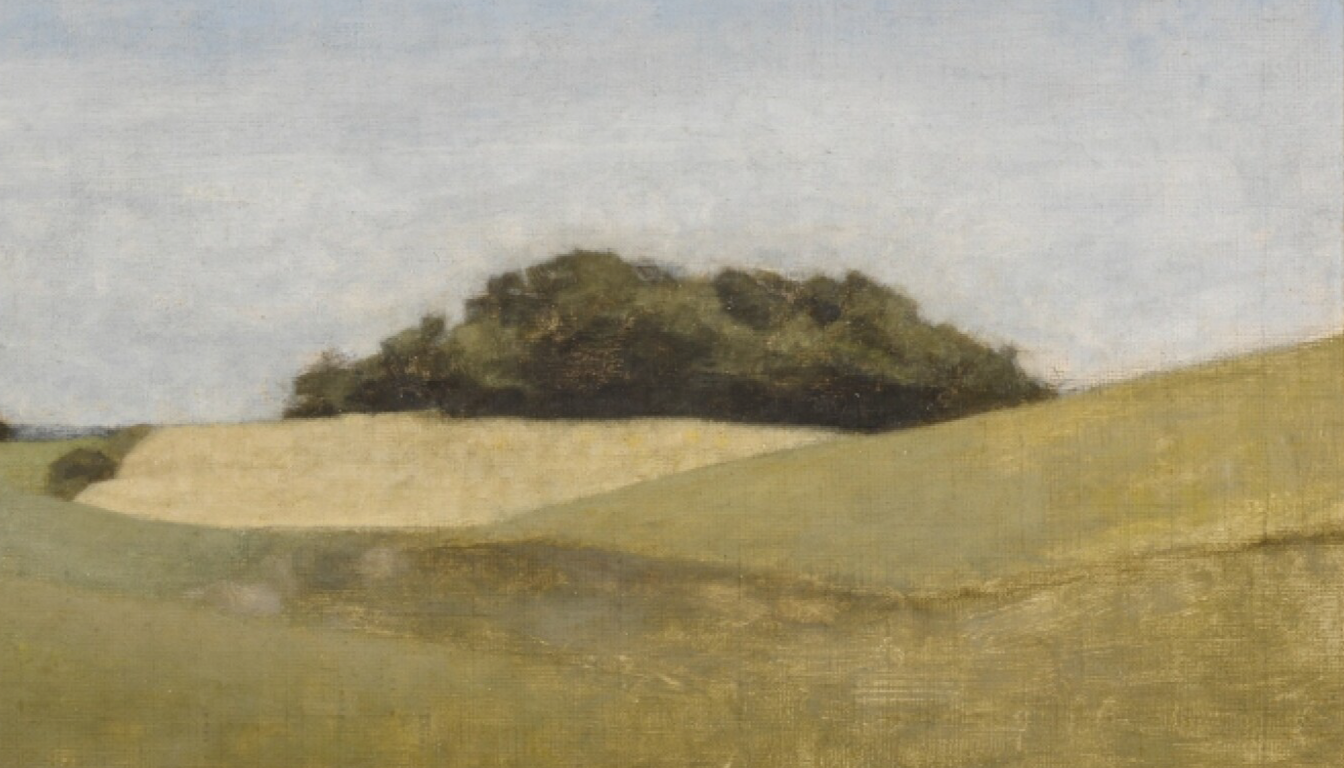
landscape painting, wide, overcast daylight, single cluster of dark trees on rounded hill above pale field with path gently rolling green hills pale blue sky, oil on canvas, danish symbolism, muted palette